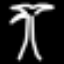
Label: palm tree